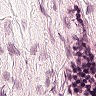
Metastatic tissue present: no